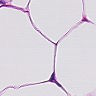
Metastatic tissue present: no